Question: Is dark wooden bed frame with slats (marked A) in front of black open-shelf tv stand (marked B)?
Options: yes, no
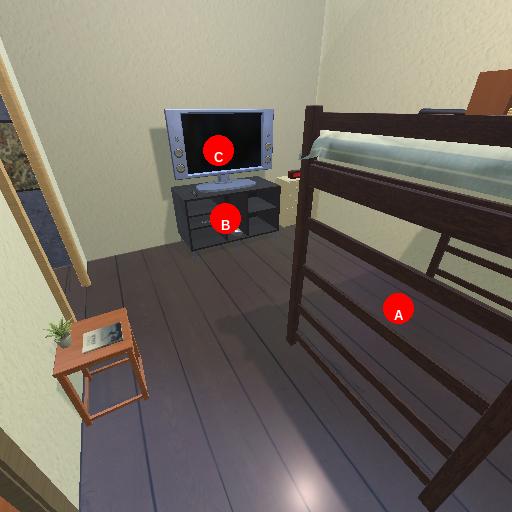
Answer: yes